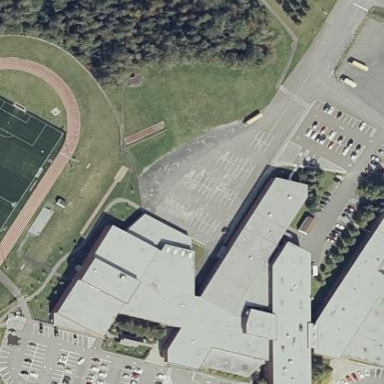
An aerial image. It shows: School.